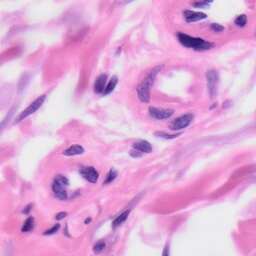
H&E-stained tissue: Skin